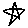
Label: star